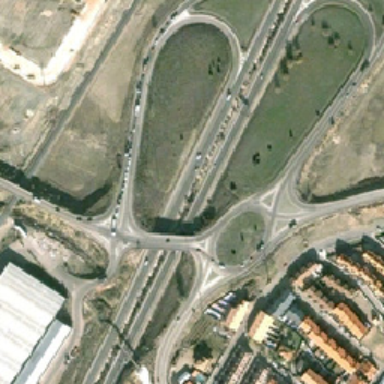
A viaduct divided into a long straight high way and three arc high way .